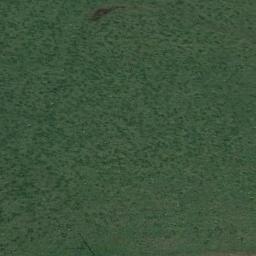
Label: meadow